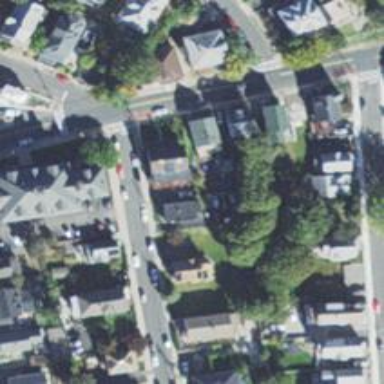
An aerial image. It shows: Charming neighbourhood.